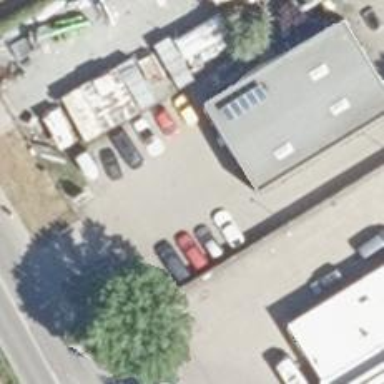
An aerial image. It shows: Car repair shop.